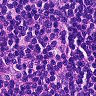
Metastatic tissue present: no